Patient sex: F
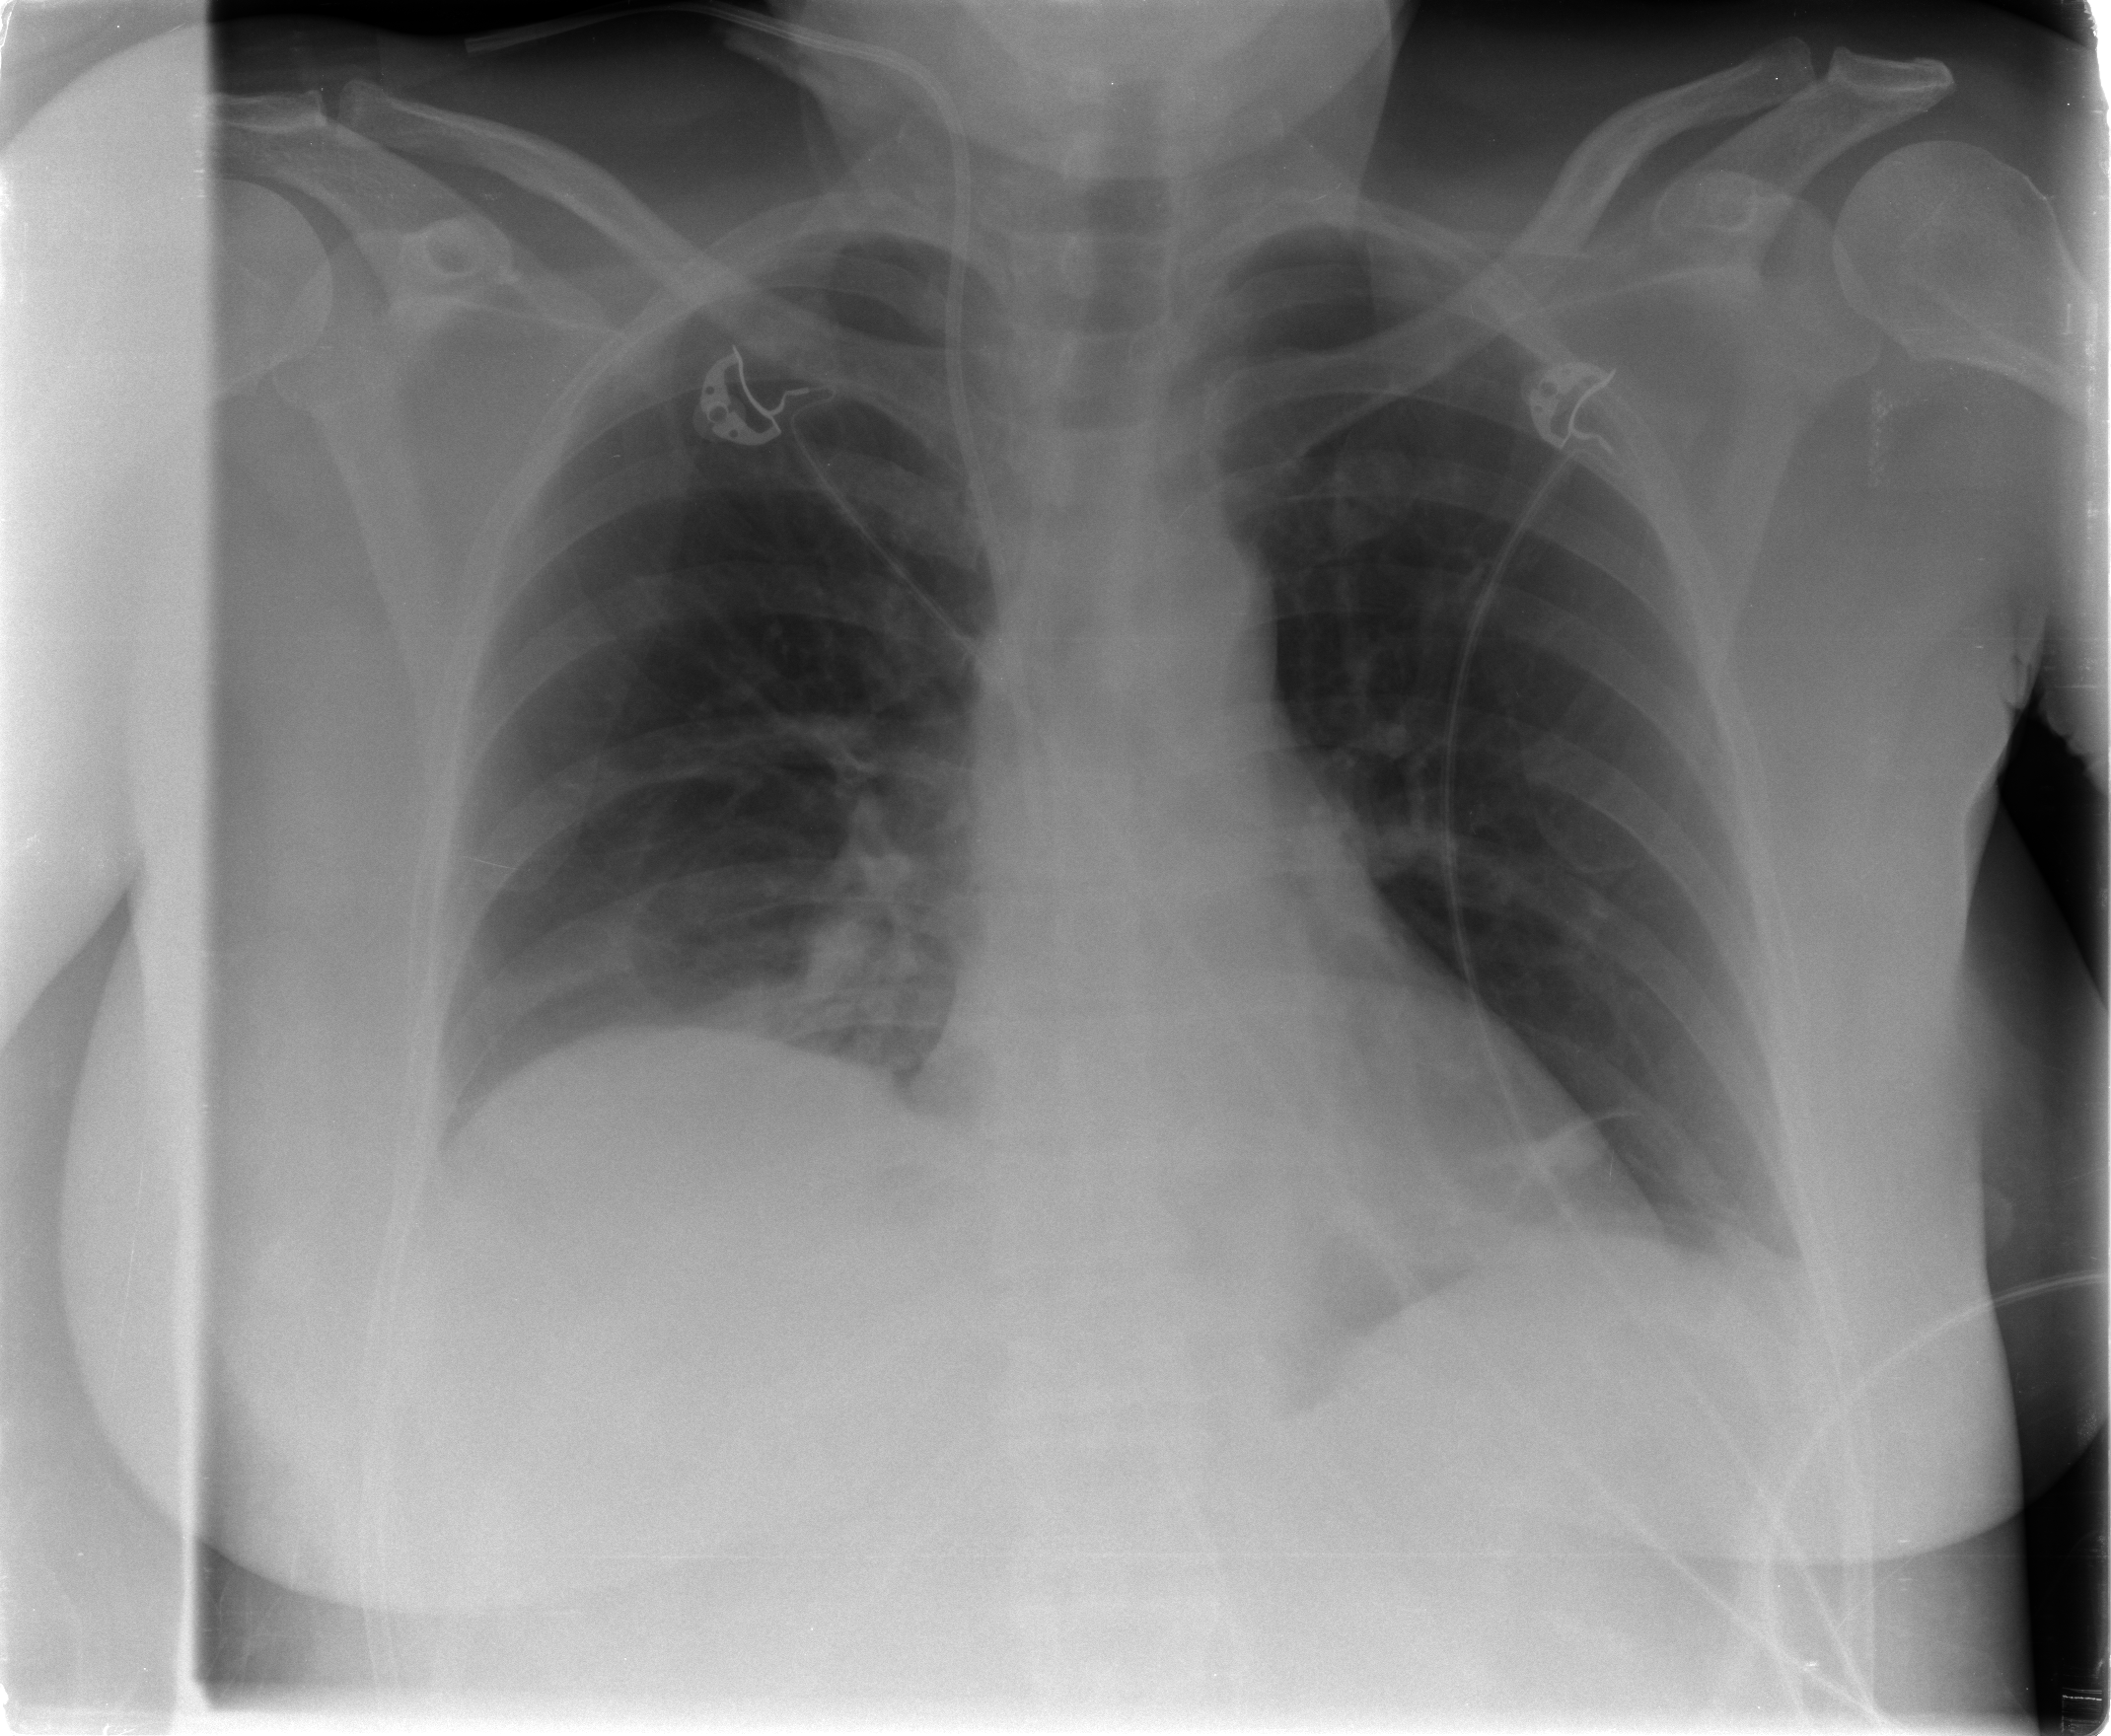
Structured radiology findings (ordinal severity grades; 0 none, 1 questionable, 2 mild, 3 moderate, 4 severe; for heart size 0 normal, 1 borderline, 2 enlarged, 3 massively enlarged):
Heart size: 0
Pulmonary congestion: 0
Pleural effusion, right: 0
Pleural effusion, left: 1
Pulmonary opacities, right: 0
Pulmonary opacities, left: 0
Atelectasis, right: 2
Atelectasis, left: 2